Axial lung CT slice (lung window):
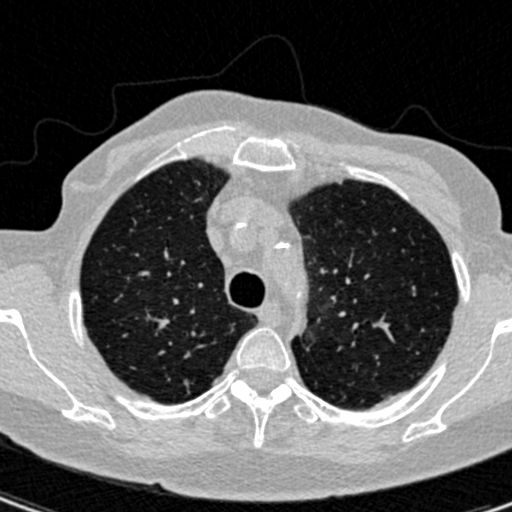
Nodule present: no